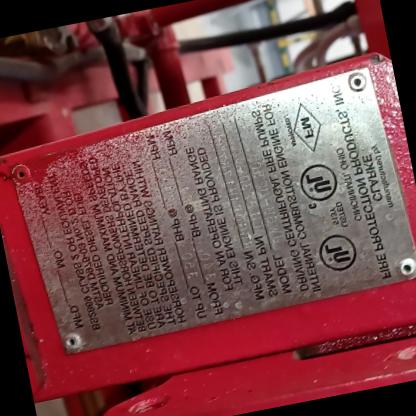
Klasa: tabliczka-znamionowa